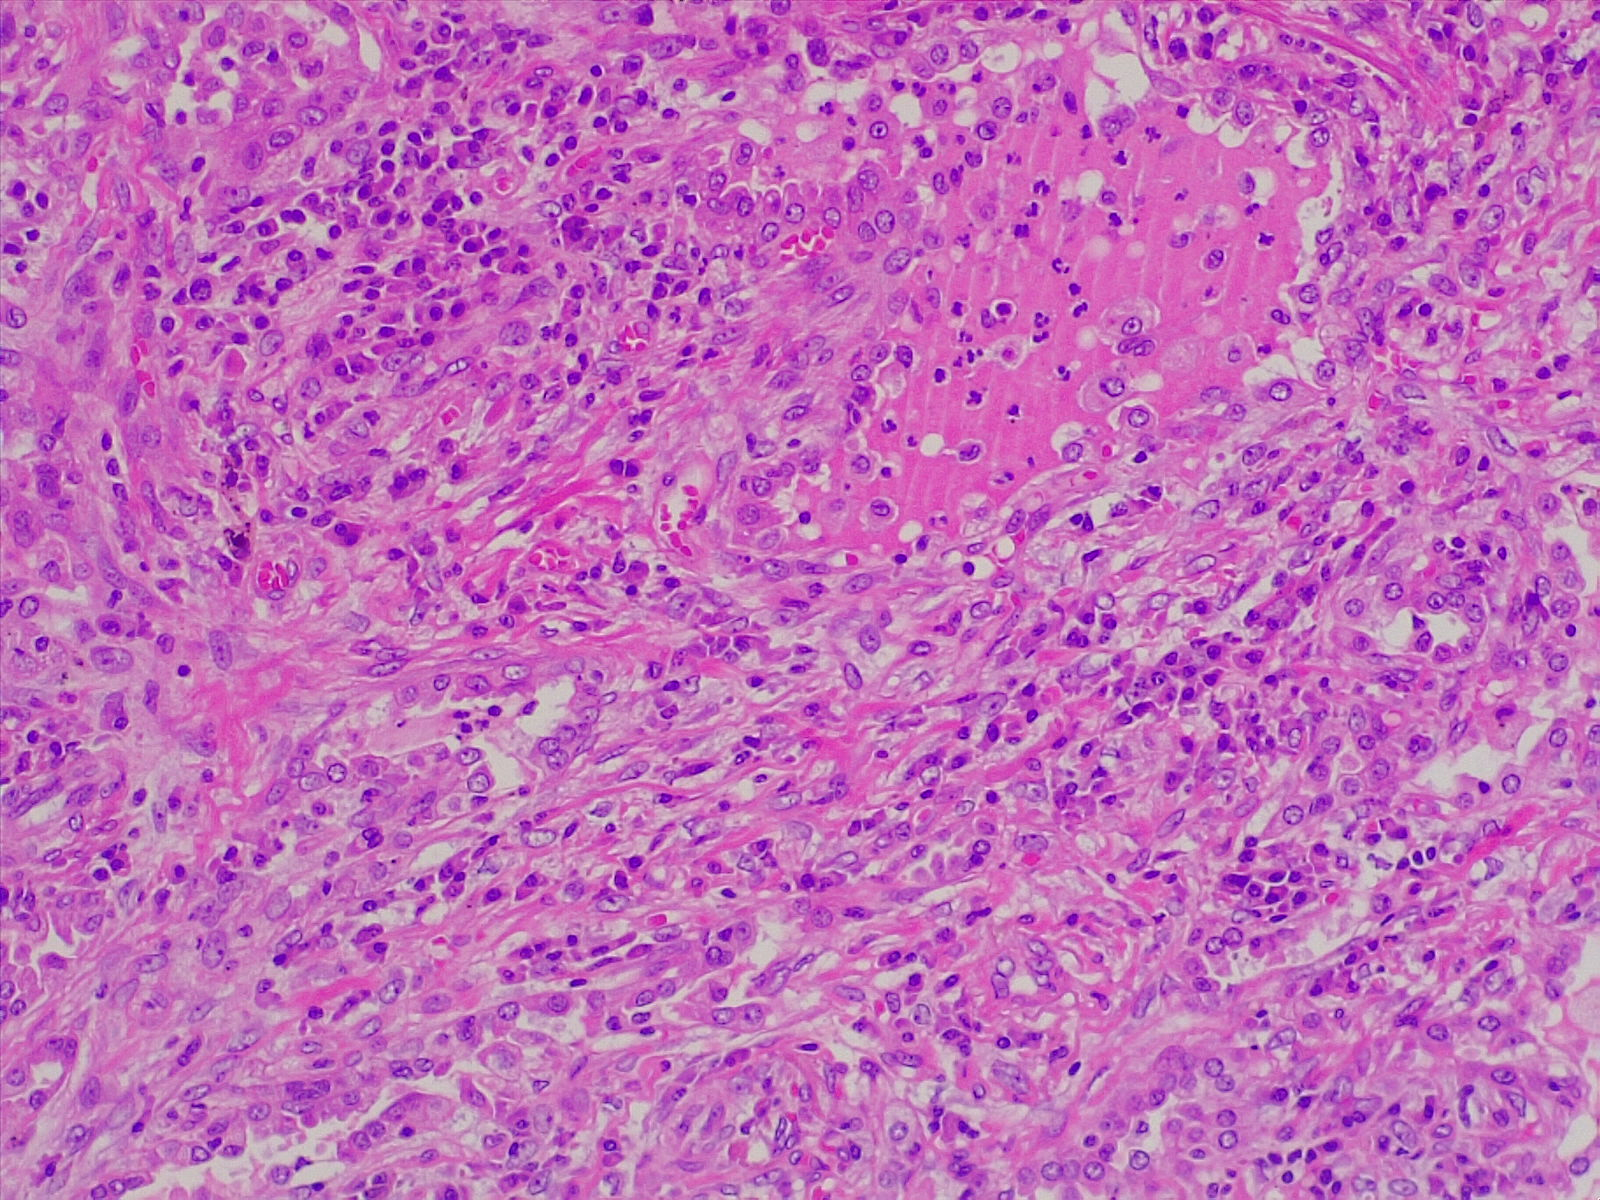
Label: normal lung tissue